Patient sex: M
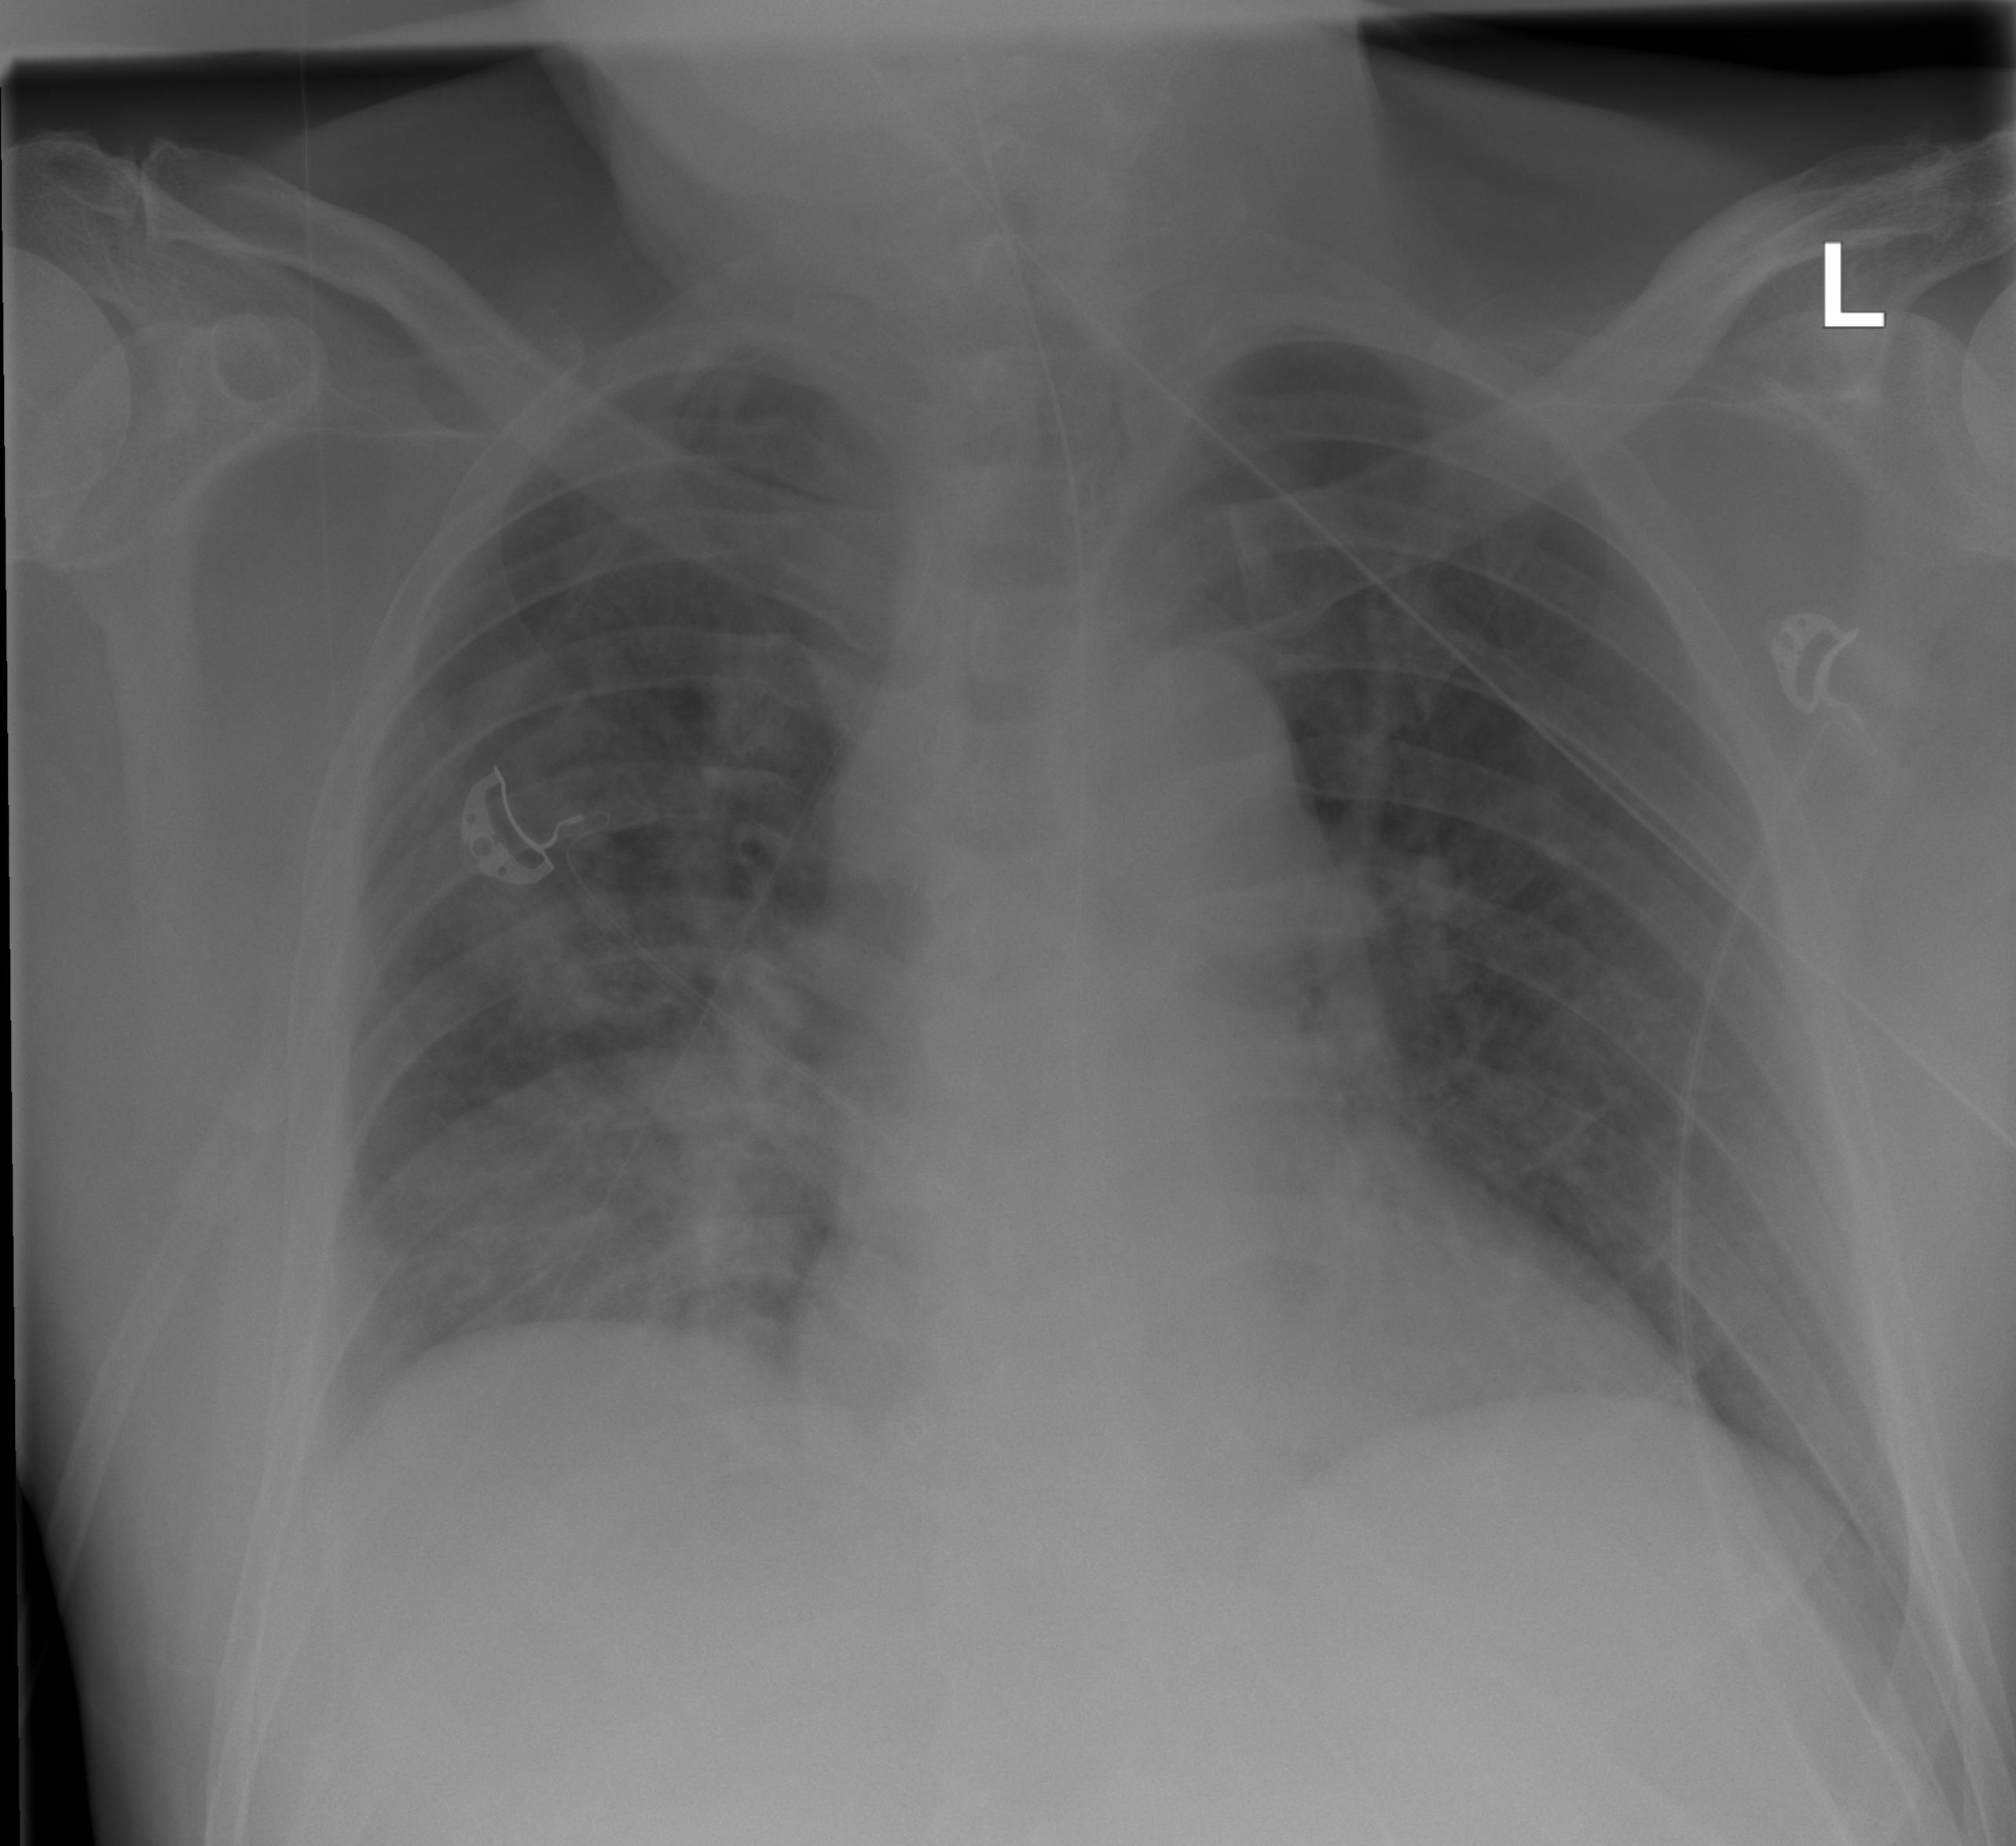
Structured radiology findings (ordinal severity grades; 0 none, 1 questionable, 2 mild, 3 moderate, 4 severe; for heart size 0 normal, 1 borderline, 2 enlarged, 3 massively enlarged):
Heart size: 0
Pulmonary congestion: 2
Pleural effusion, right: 0
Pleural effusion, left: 0
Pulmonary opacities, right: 3
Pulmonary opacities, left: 2
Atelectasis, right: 0
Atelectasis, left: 0